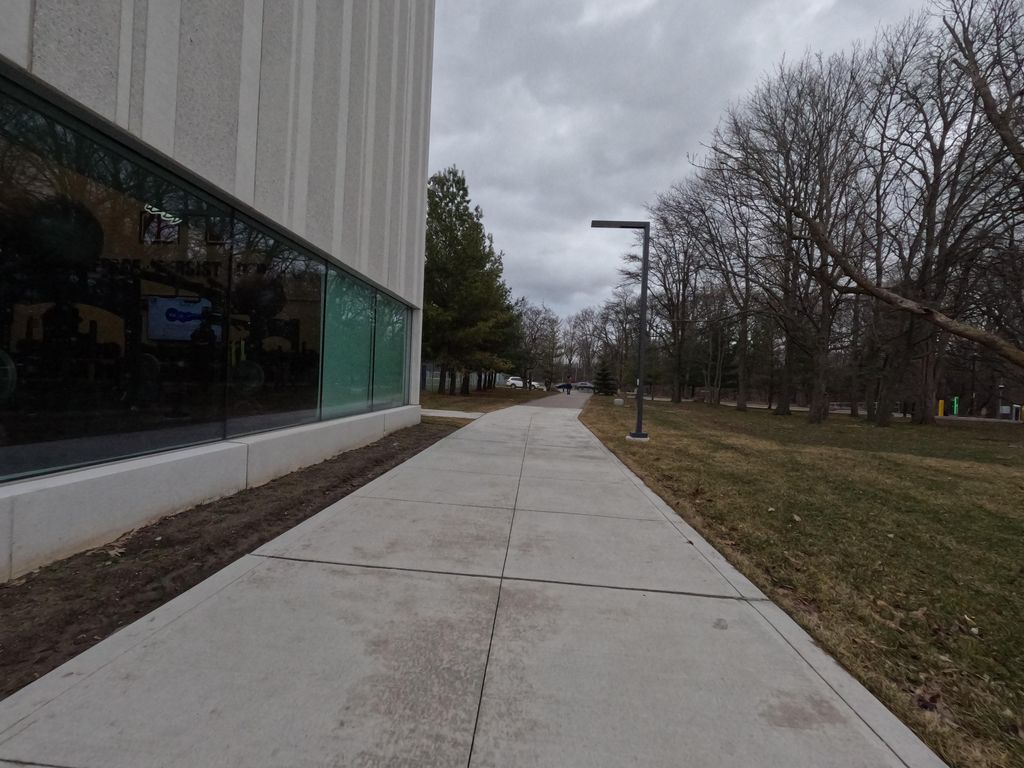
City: hamilton